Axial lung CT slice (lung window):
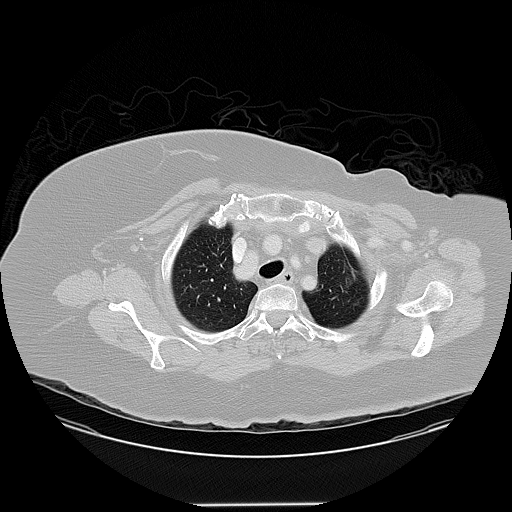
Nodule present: no